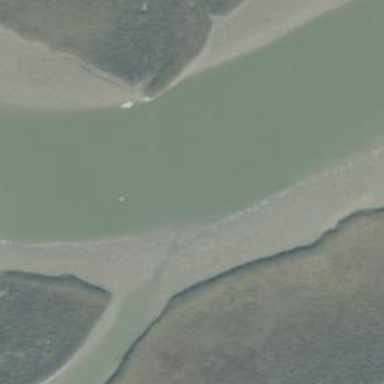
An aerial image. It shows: River with tidal variations.